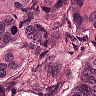
Metastatic tissue present: yes